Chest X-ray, AP view. Patient: 23 years old, sex F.
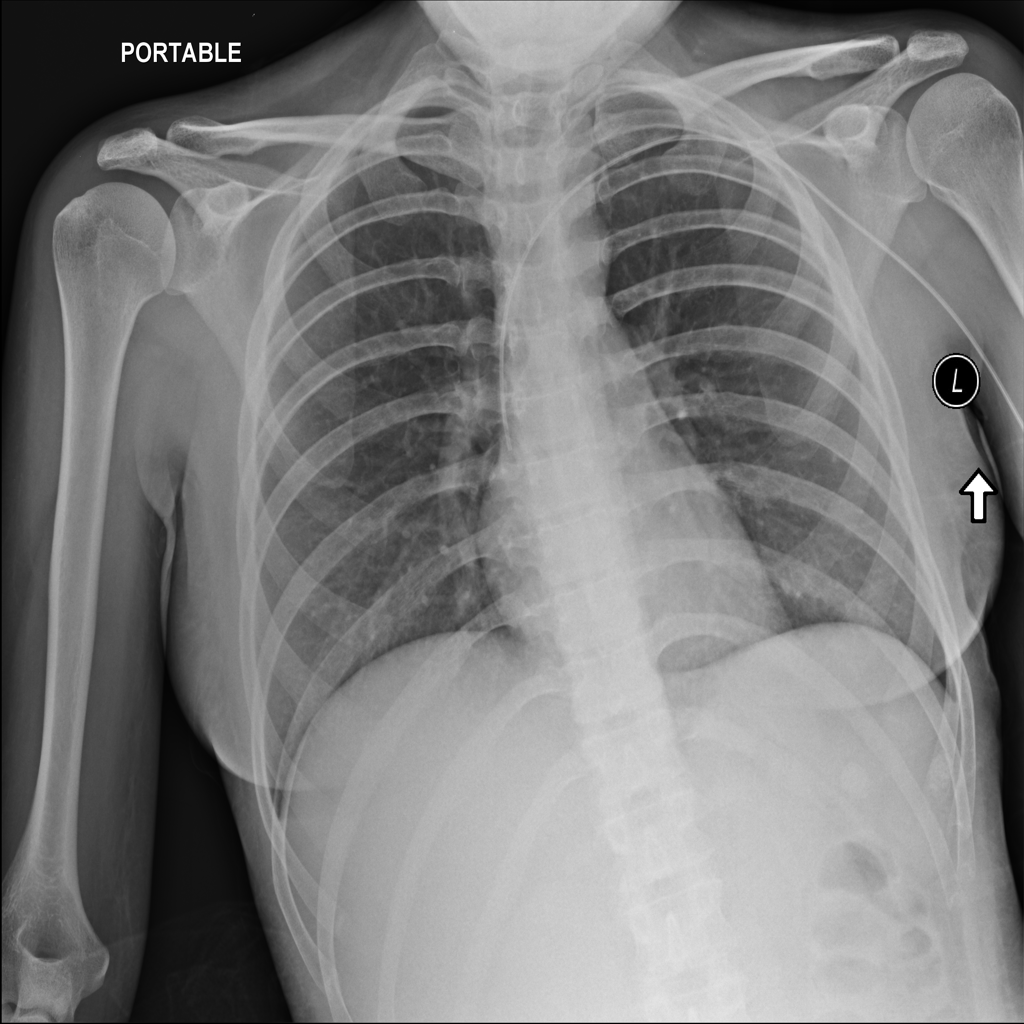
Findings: No Finding